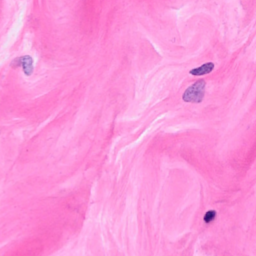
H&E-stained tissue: Breast